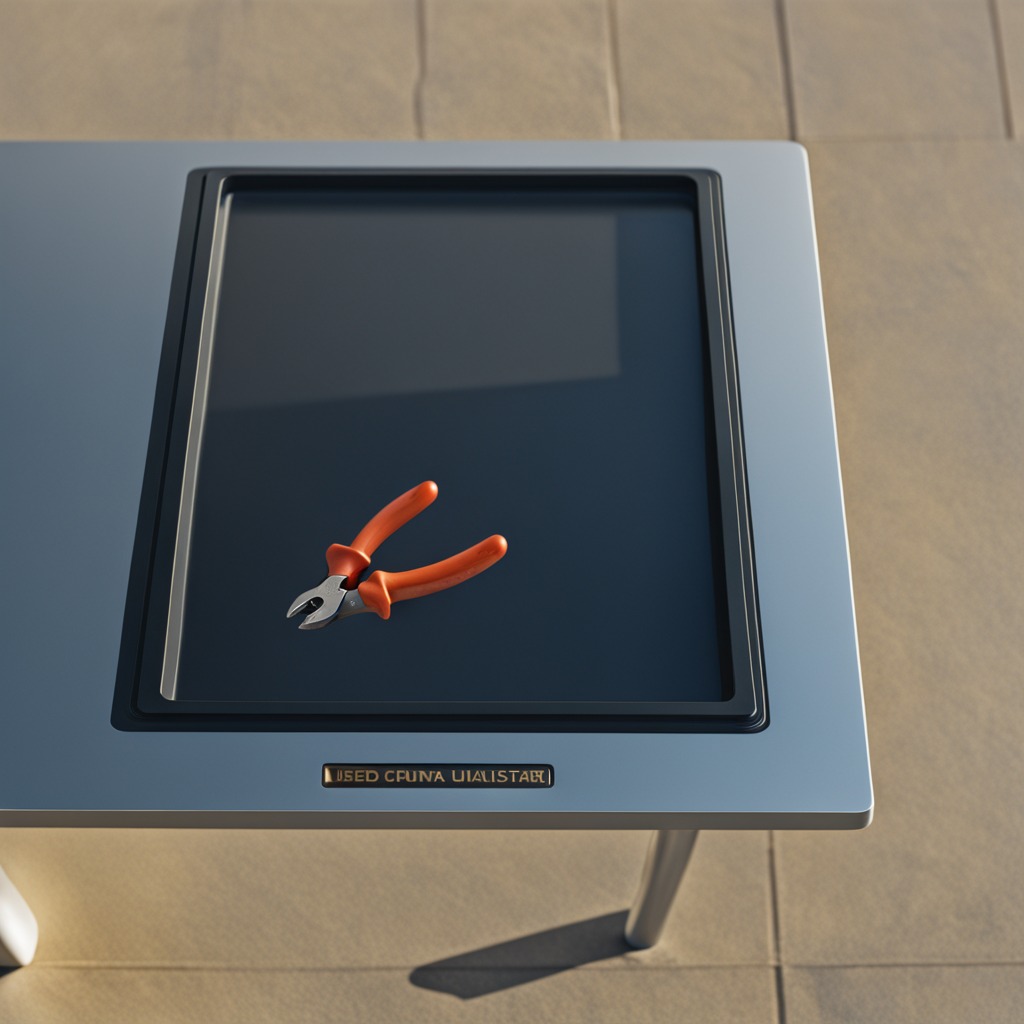
A plier lies on a clean utility table in a temporary outdoor tool station afternoon light present textured surface.